Field crop: maize
Growth stage: 2
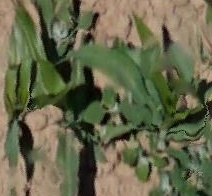
Species: maize